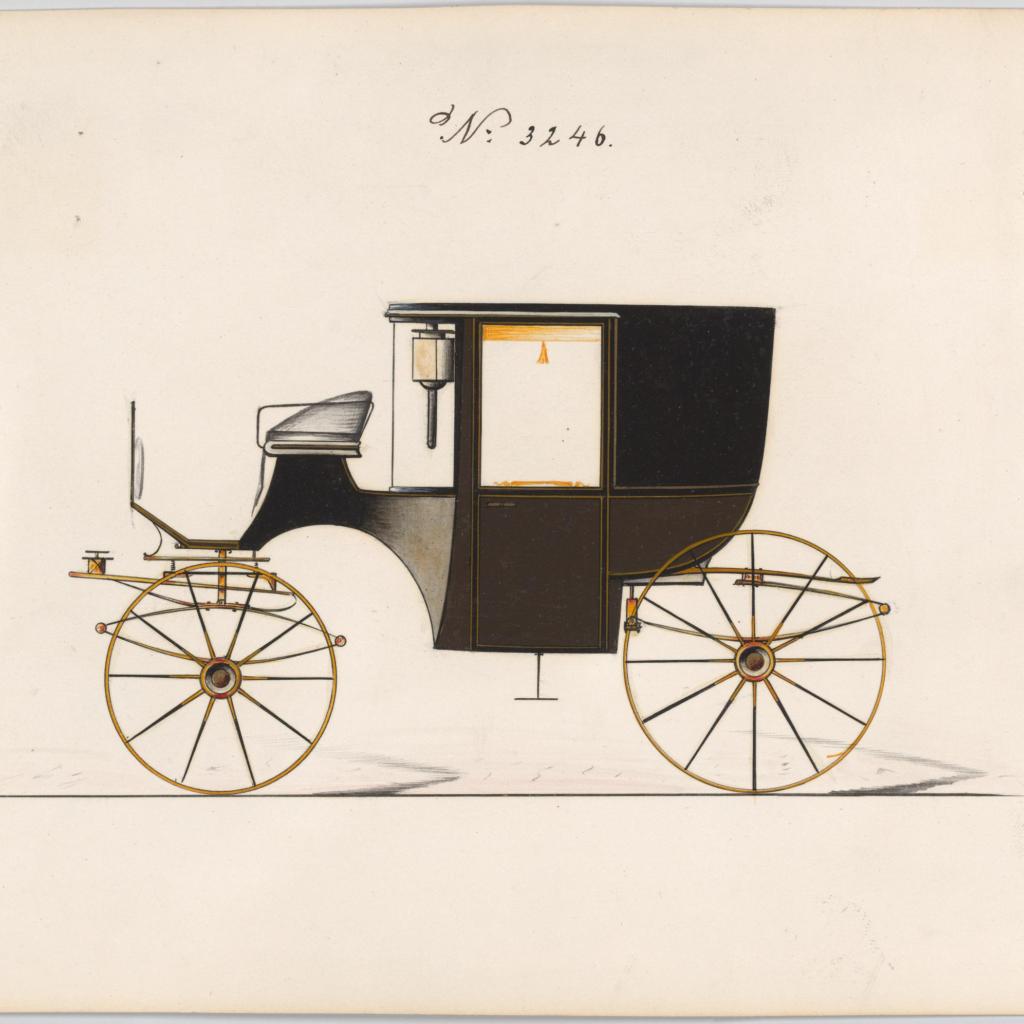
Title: Design for Coupé, no. 3246
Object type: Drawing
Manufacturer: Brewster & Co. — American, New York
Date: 1876
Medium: Pen and black ink, watercolor and gouache with gum arabic and metallic ink.
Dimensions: sheet: 6 1/2 x 9 3/8 in. (16.5 x 23.8 cm)
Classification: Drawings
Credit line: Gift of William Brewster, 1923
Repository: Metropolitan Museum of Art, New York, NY